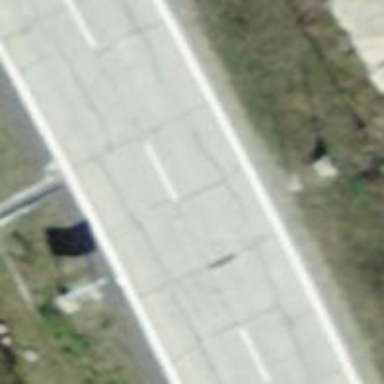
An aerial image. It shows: Primary highway with concrete surface and embankment.